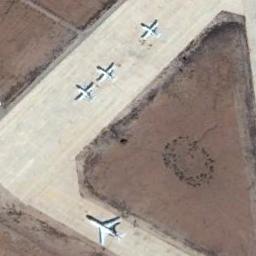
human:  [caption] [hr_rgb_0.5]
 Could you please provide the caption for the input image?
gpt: Four planes are parked on the runway next to the bare ground .

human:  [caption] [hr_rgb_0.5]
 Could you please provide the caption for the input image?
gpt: Four white planes parked around a triangular dark brown field .

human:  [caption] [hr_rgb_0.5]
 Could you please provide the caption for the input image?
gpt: Three small planes  and a big plane parked one after another on the runway and a clearing in the center of the runway .

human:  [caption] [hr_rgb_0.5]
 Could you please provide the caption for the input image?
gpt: There are four aircraft on the runway, And there is a large area of ​​wasteland by the runway .

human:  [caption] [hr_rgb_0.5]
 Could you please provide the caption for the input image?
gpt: Four planes are on the runway .